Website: ulta-beauty
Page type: billing-address
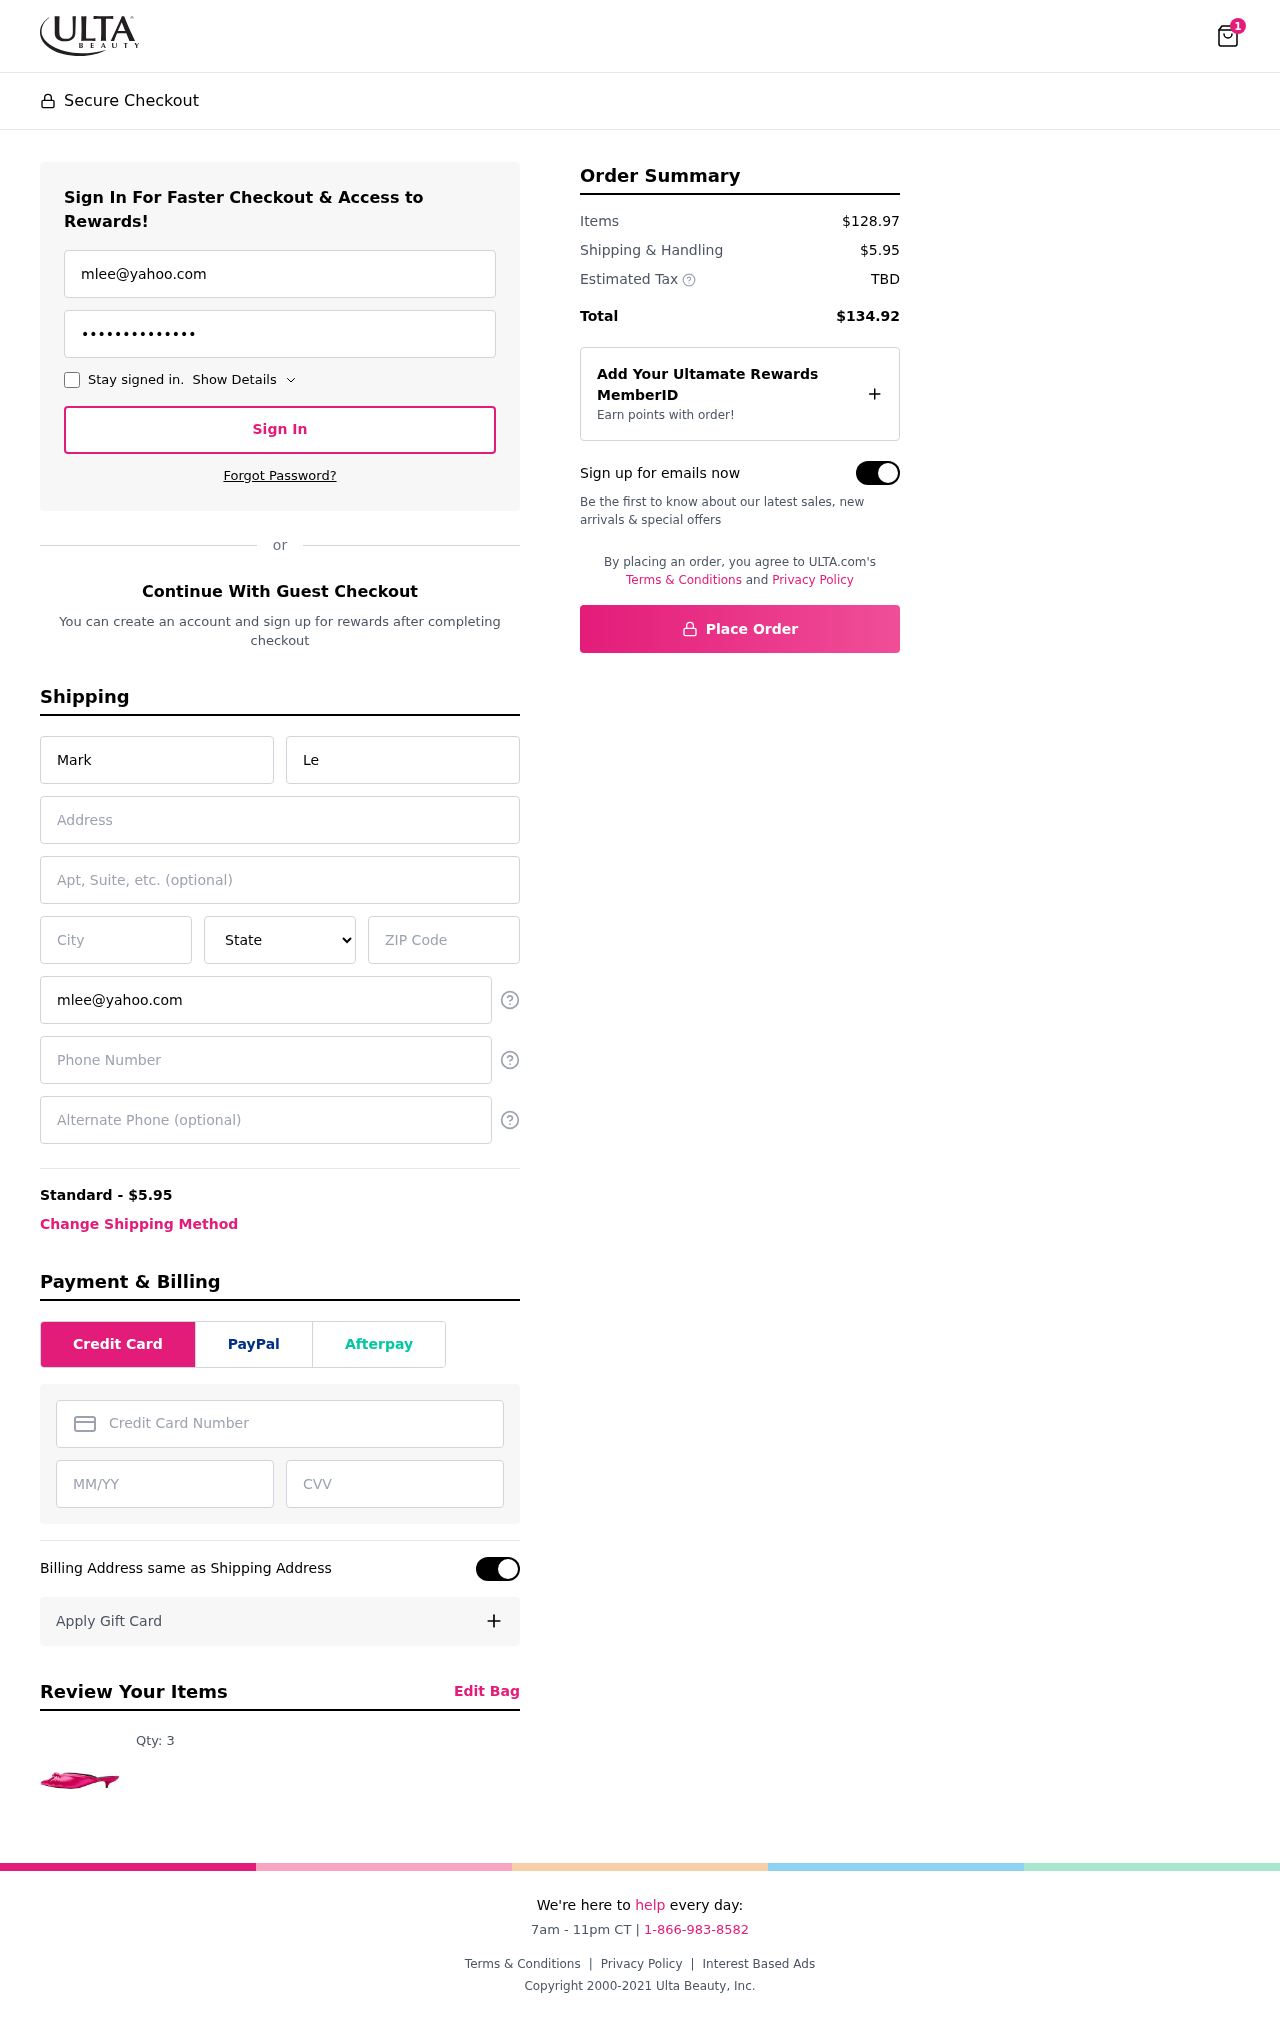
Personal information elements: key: PII_STATE
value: Alabama
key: PII_EMAIL
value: mlee@yahoo.com
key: PII_FIRSTNAME
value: Mark
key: PII_LASTNAME
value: Lee
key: PII_STREET
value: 965 Dodson Prairie
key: PII_CITY
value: West Russellton
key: PII_POSTCODE
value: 45978
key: PII_PHONE
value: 7844831393
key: PII_ALT_PHONE
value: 8498423007
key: PII_CARD_NUMBER
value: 6537 7709 6783 3614
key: PII_CARD_EXPIRY
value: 04/26
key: PII_CARD_CVV
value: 355
Product elements: key: PRODUCT1_QUANTITY
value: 3
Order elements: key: ORDER_NUM_ITEMS
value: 1
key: ORDER_SHIPPING_COST
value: $5.95
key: ORDER_SUBTOTAL
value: $128.97
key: ORDER_TOTAL
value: $134.92